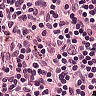
Metastatic tissue present: no